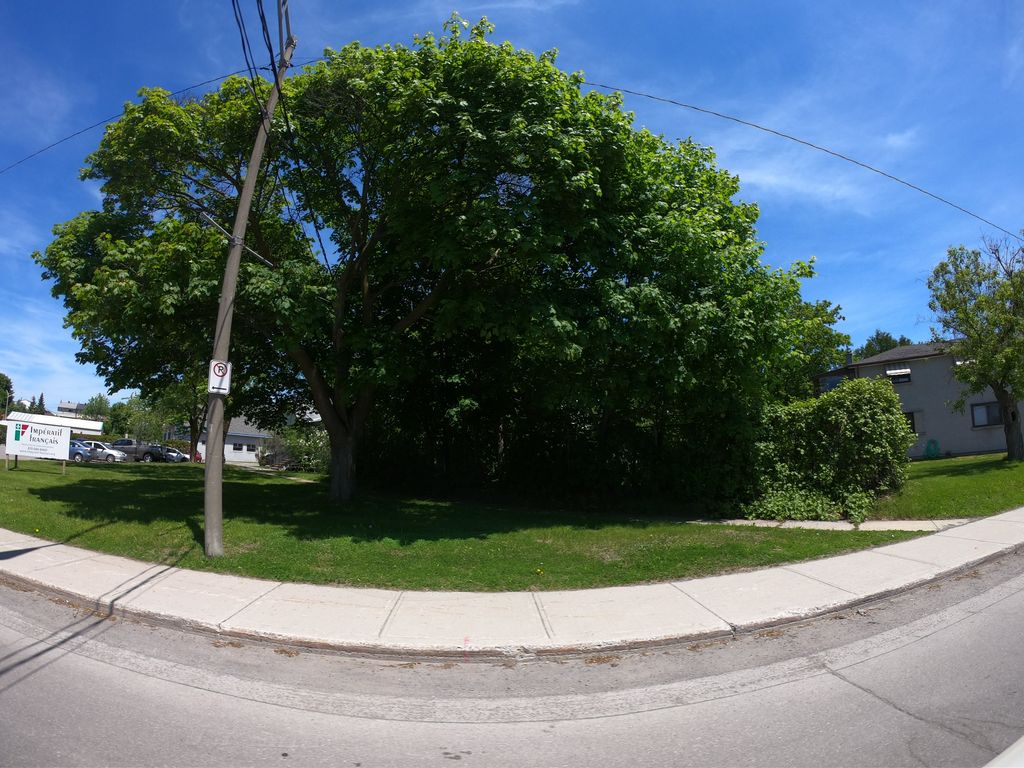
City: ottawa-gatineau